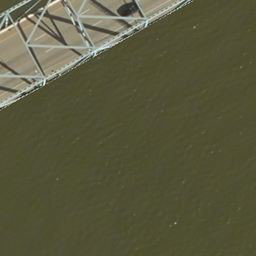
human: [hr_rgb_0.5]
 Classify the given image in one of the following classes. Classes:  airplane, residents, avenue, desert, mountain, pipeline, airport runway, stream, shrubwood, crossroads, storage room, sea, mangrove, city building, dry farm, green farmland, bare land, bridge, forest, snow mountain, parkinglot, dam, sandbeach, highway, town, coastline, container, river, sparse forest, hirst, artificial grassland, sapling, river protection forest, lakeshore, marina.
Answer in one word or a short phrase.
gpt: bridge